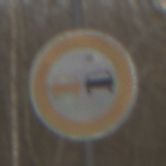
Verkehrszeichen: Ueberholverbot
Umgebung: Outdoor, Nature
Tageszeit: MorningAfternoon
Wetter: PartlyCloudy
Licht: Natural
Jahreszeit: Winter
Kontrast: MediumContrast